Question: I am stuck in the issue .
I have two Input Fields
1) External Notes
2) Internal Notes
I want to map them to the destination node "Comments"
IF
External Notes is coming (do mapping)
Internal Notes is coming (do mapping)
Both filds are coming ( do mapping)
No field is coming ( Don't Map)
I have performed following tasks :
1) Check the logical existance if the node is coming.
2) used Equal fuctoid to confirm if the value is true . Logical existance = true - > pass true to OR Operator
3) Logical OR which performs Logical OR to both Fields .
4) value mapping to set the value .

This logic is working fine for the following scenarios :
a) InternalNotes come ( mapped successfully)
b) Both values (inter & exter ) comes (Mapped Successfully)
c) Extrnal Notes Comes ( Not Mapped)
I have tried alot but did not get anything why this External Value is not being mapped .
Please help me .
Thanks
---
Following should be the output for below Input messages :
INPUT 1:
'''
<InternalNotes>
<Value>Internal notes value</Value>
</InternalNotes>
'''
OUTPUT 1:
'''
<Comments>
<Name>Comments</Name>
<Operation>Append</Operation>
<Value>Internal notes value</Value>
</Comments>
'''
---
INPUT 2:
'''
<ExternalNotes>
<Value>External notes value</Value>
</ExternalNotes>
'''
OUTPUT 2:
'''
<Comments>
<Name>Comments</Name>
<Operation>Append</Operation>
<Value>External notes value</Value>
</Comments>
'''
---
INPUT 3:
'''
<ExternalNotes>
<Value>External notes value</Value>
</ExternalNotes>
<InternalNotes>
<Value>Internal notes value</Value>
</InternalNotes>
'''
OUTPUT 3:
'''
<Comments>
<Name>Comments</Name>
<Operation>Append</Operation>
<Value>External notes value .
Internal Notes value
</Value>
</Comments>
'''
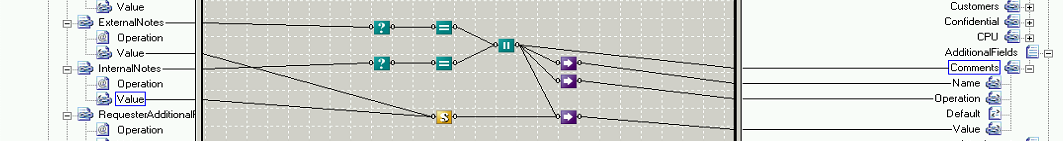
Answer: This is a straightforward mapping if you use 'xslt' - <URL> to convert your map to 'xslt'.
For example:
'''
<?xml version="1.0" encoding="utf-8"?>
<xsl:stylesheet xmlns:xsl="http://www.w3.org/1999/XSL/Transform" version="1.0">
<xsl:output method="xml" indent="yes"/>
<xsl:template match="/xml">
<xsl:if test="InternalNotes or ExternalNotes">
<!-- . and newline delimiter if both elements present, else none -->
<xsl:variable name="delimiter">
<xsl:if test="InternalNotes and ExternalNotes">.&#10;</xsl:if>
</xsl:variable>
<Comments>
<Name>Comments</Name>
<Operation>Append</Operation>
<Value>
<xsl:value-of select="concat(InternalNotes/Value/text(),
$delimiter, ExternalNotes/Value/text())"/>
</Value>
</Comments>
</xsl:if>
</xsl:template>
</xsl:stylesheet>
'''
This converts the following:
'''
<xml>
<ExternalNotes>
<Value>External notes value</Value>
</ExternalNotes>
<InternalNotes>
<Value>Internal notes value</Value>
</InternalNotes>
</xml>
'''
To this:
'''
<?xml version="1.0" encoding="utf-8"?>
<Comments>
<Name>Comments</Name>
<Operation>Append</Operation>
<Value>Internal notes value.
External notes value</Value>
</Comments>
'''
You haven't mentioned what the output should look like with no matches, but you'll obviously at least need a root element. More elegant xslt solutions are possible, I'm sure, but you get the idea :)